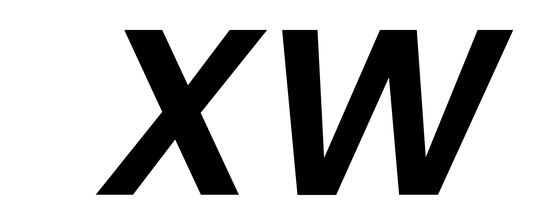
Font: Poppins-SemiBoldItalic